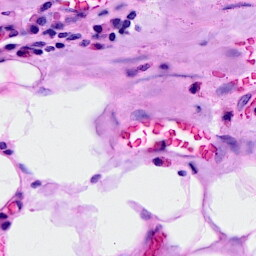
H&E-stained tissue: Breast